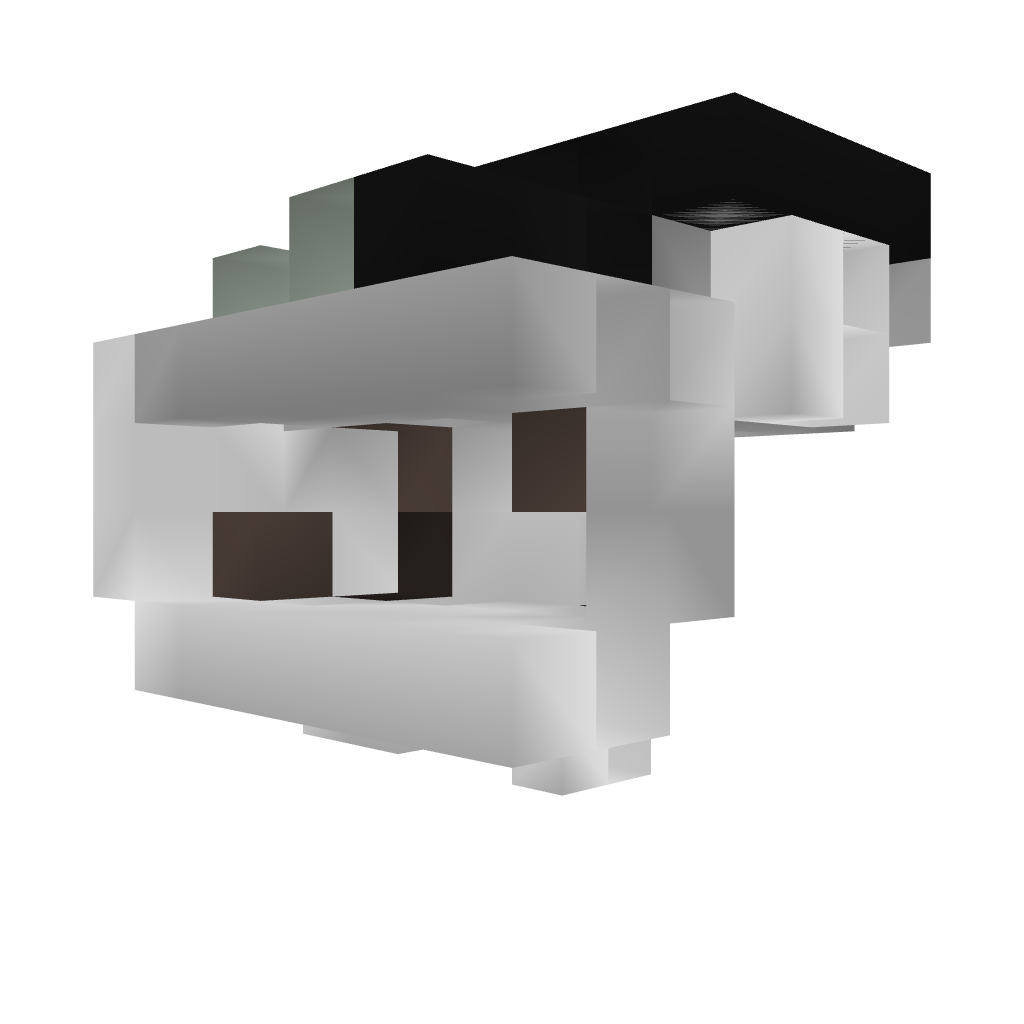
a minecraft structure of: Chicken Farm+Cooker #2